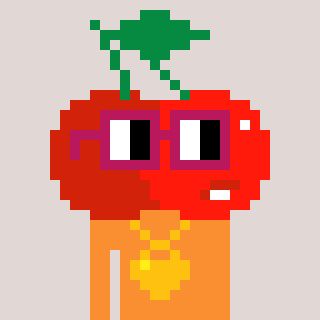
a pixel art character with square dark red glasses, a cherry-shaped head and a orange-colored body on a warm background